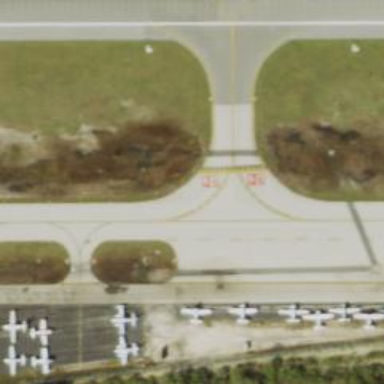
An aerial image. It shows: Image of taxiway at airport.